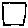
Label: square